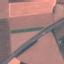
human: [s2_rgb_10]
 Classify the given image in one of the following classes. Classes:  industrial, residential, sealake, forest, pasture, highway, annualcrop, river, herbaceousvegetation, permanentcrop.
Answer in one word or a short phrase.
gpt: Highway